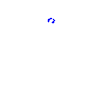
Particle: proton